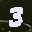
Label: 3